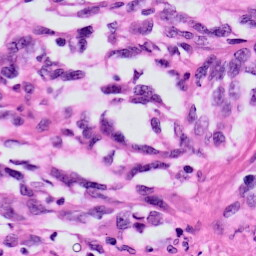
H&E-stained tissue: Skin